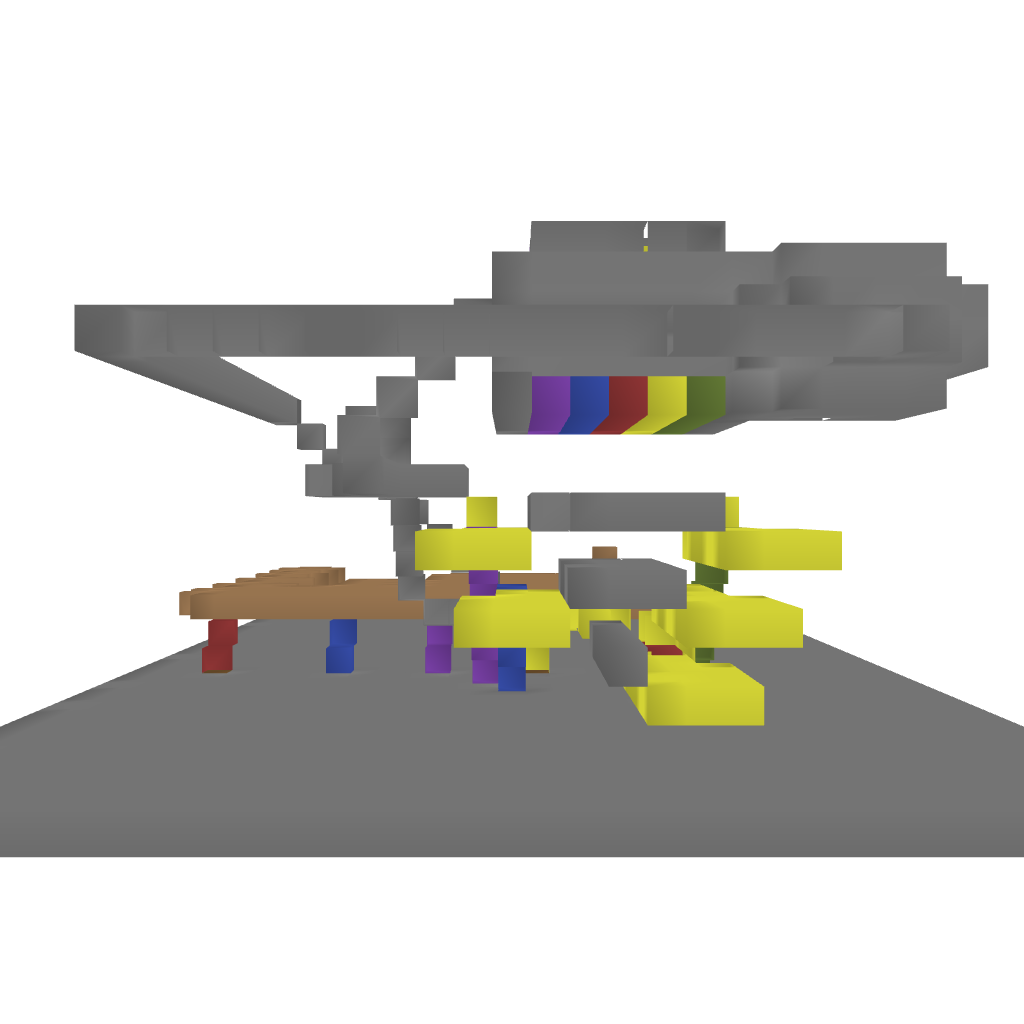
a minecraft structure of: RainbowRun-Longjacob1 bad low quality